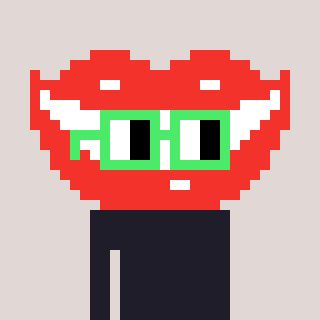
a pixel art character with square light green glasses, a smile-shaped head and a green-colored body on a warm background